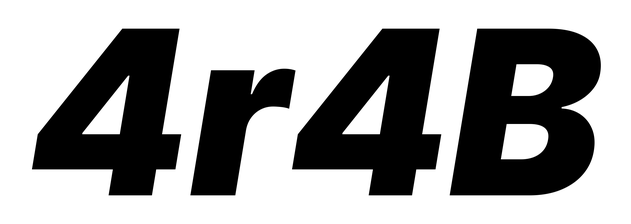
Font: Inter-Italic_Black_Italic